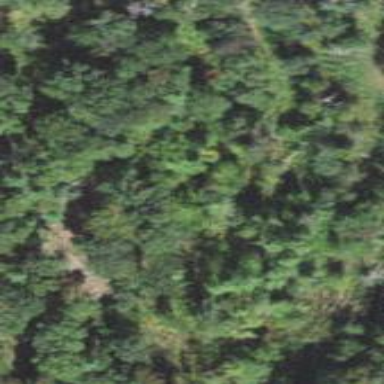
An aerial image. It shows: Woodland consisting mainly of needle-leaved trees.